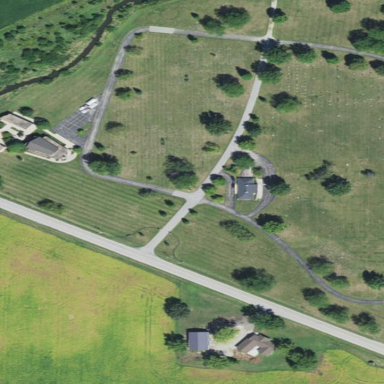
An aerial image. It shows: Cemetery.